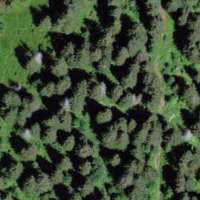
EUNIS habitat code: 43
Species observed at this site:
Vaccinium myrtillus
Gaurotes virginea